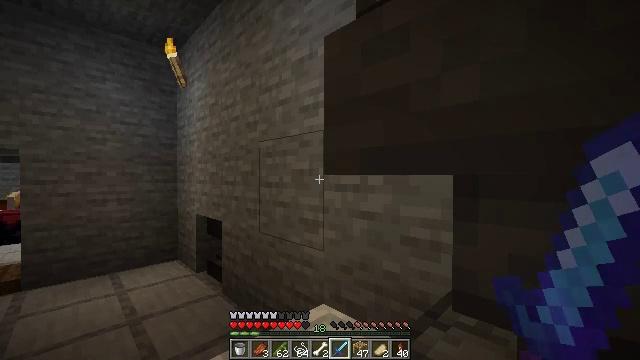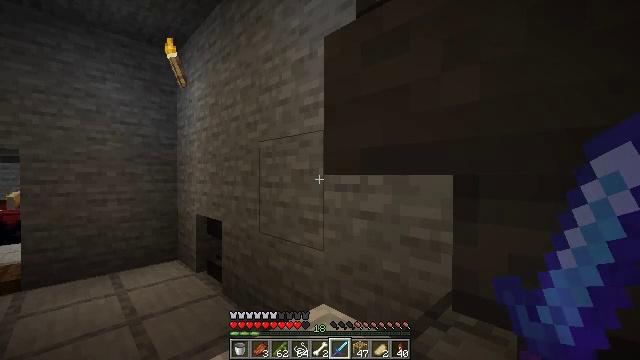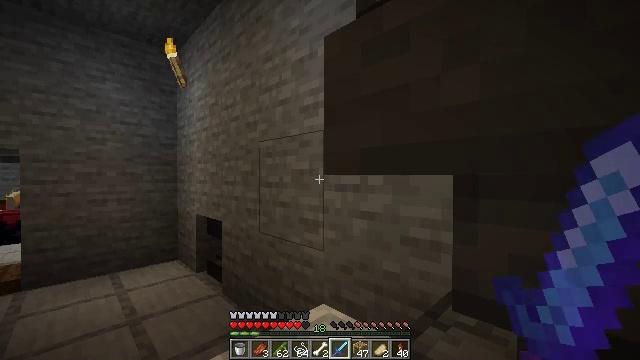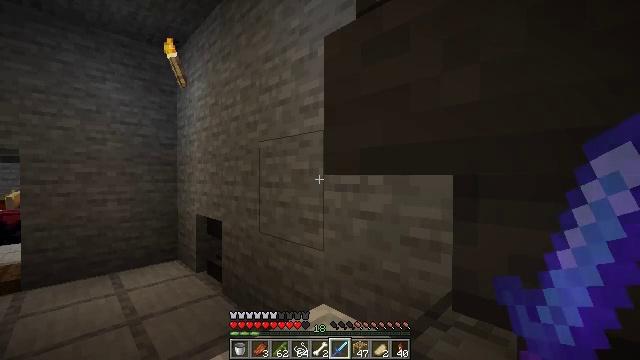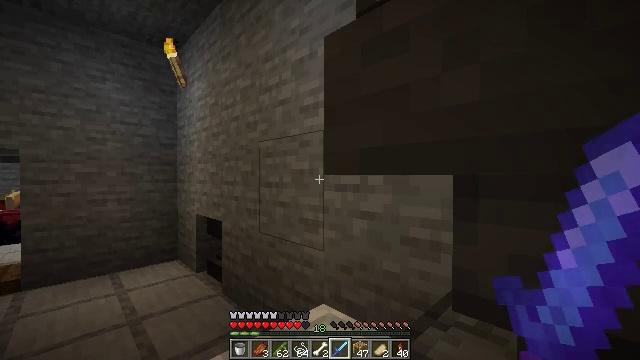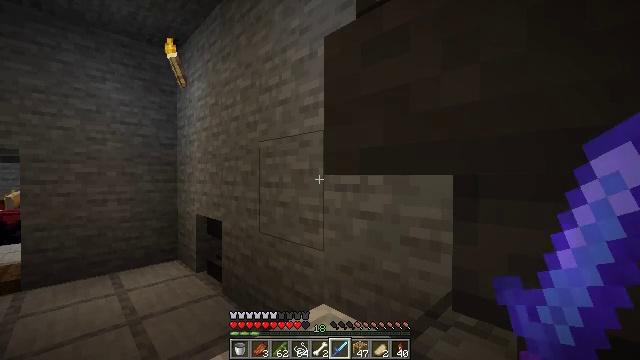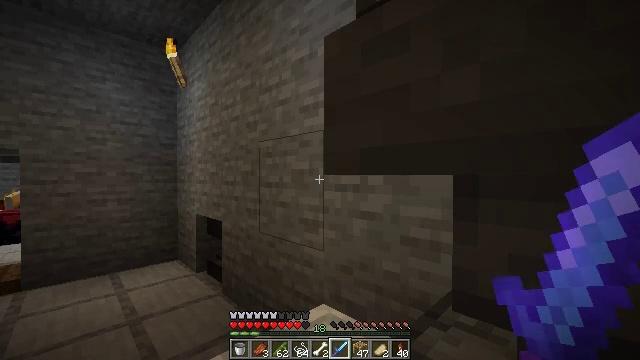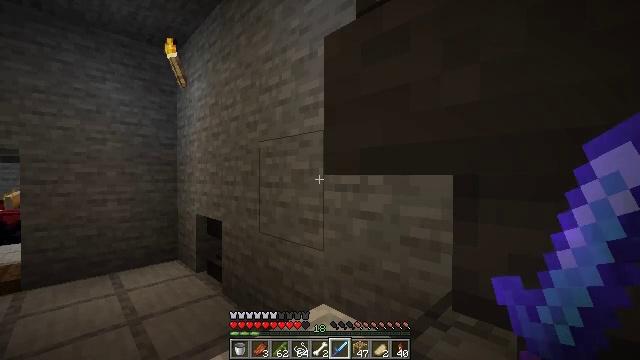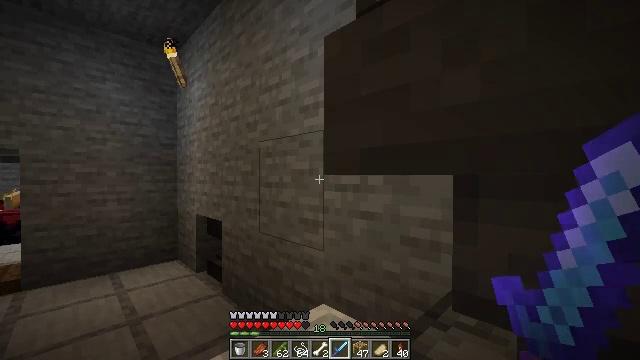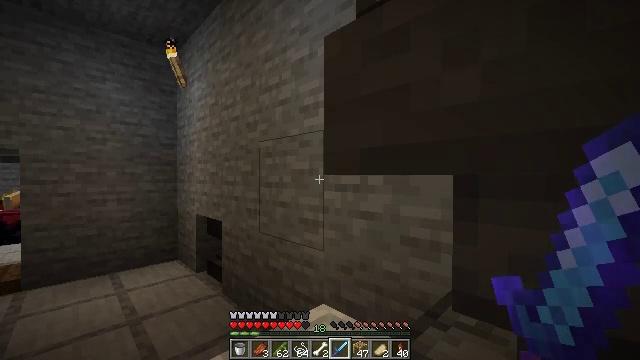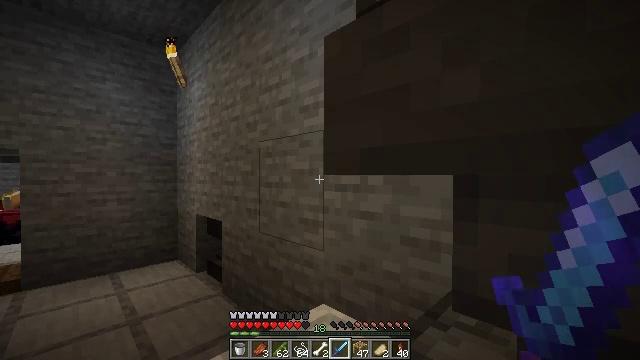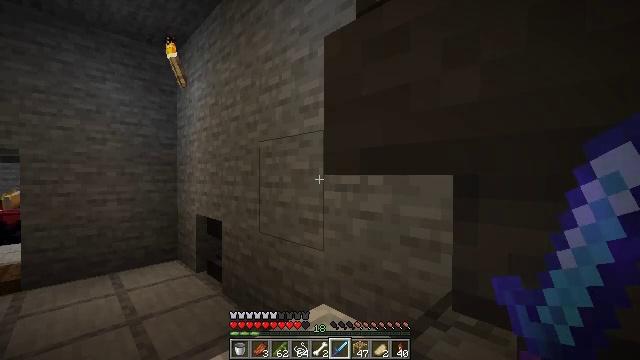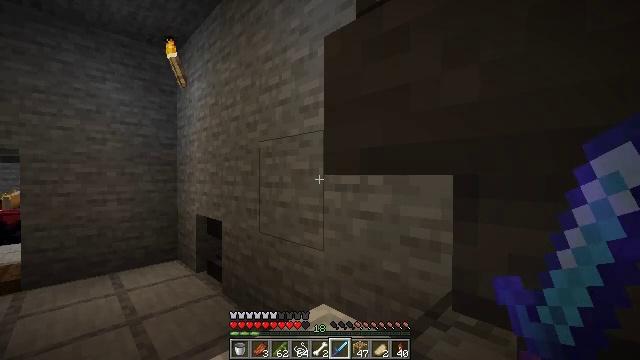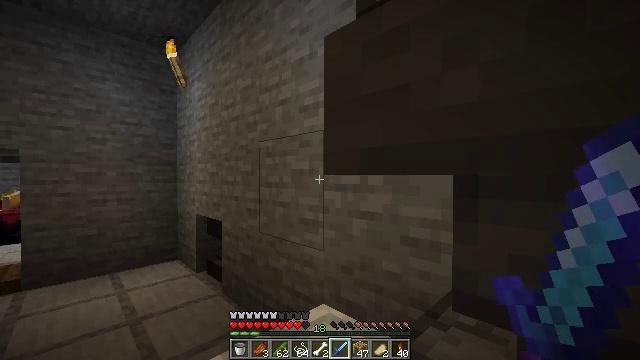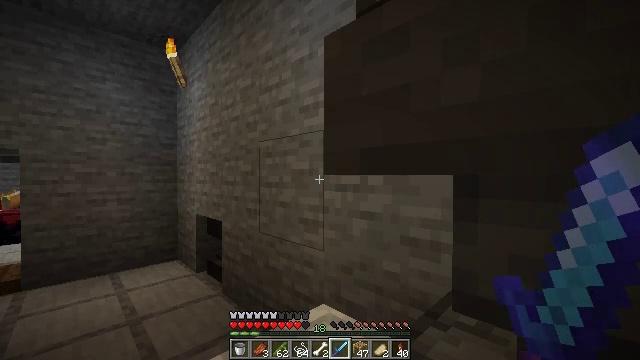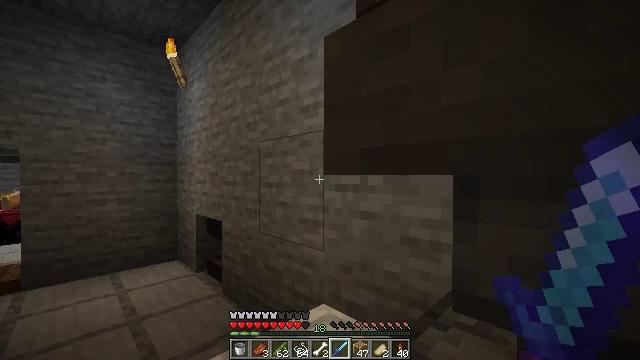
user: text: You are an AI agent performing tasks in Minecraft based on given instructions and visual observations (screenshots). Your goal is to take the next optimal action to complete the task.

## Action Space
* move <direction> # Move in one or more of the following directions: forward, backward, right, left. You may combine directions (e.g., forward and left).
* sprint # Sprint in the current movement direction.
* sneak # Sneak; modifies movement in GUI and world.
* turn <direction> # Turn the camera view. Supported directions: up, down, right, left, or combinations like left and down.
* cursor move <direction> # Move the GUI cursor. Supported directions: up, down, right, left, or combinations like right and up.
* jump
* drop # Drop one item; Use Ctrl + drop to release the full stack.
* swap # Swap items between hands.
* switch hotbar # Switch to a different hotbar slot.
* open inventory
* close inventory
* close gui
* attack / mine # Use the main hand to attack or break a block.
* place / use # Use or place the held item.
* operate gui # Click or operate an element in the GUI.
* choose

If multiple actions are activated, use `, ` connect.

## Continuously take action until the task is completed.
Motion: motion action
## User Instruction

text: Combine bamboo and string to craft scaffolding.
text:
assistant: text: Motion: no_op
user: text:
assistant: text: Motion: no_op
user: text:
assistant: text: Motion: no_op
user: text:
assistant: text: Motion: no_op
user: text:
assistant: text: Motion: no_op
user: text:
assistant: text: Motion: no_op
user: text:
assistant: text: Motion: no_op
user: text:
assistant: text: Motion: no_op
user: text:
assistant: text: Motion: no_op
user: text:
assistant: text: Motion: no_op
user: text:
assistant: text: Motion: no_op
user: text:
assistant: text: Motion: no_op
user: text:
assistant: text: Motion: no_op
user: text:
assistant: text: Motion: no_op
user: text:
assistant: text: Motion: no_op
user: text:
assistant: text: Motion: no_op
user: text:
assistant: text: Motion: no_op
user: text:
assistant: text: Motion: no_op
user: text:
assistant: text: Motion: no_op
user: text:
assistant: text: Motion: no_op
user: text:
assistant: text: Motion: no_op
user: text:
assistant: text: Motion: no_op
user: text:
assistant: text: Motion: no_op
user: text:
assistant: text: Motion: no_op
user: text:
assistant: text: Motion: no_op
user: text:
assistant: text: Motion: no_op
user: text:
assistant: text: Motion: no_op
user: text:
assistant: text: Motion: no_op
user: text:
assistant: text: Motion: no_op
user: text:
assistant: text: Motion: no_op